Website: bh-photo
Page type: orders-overview
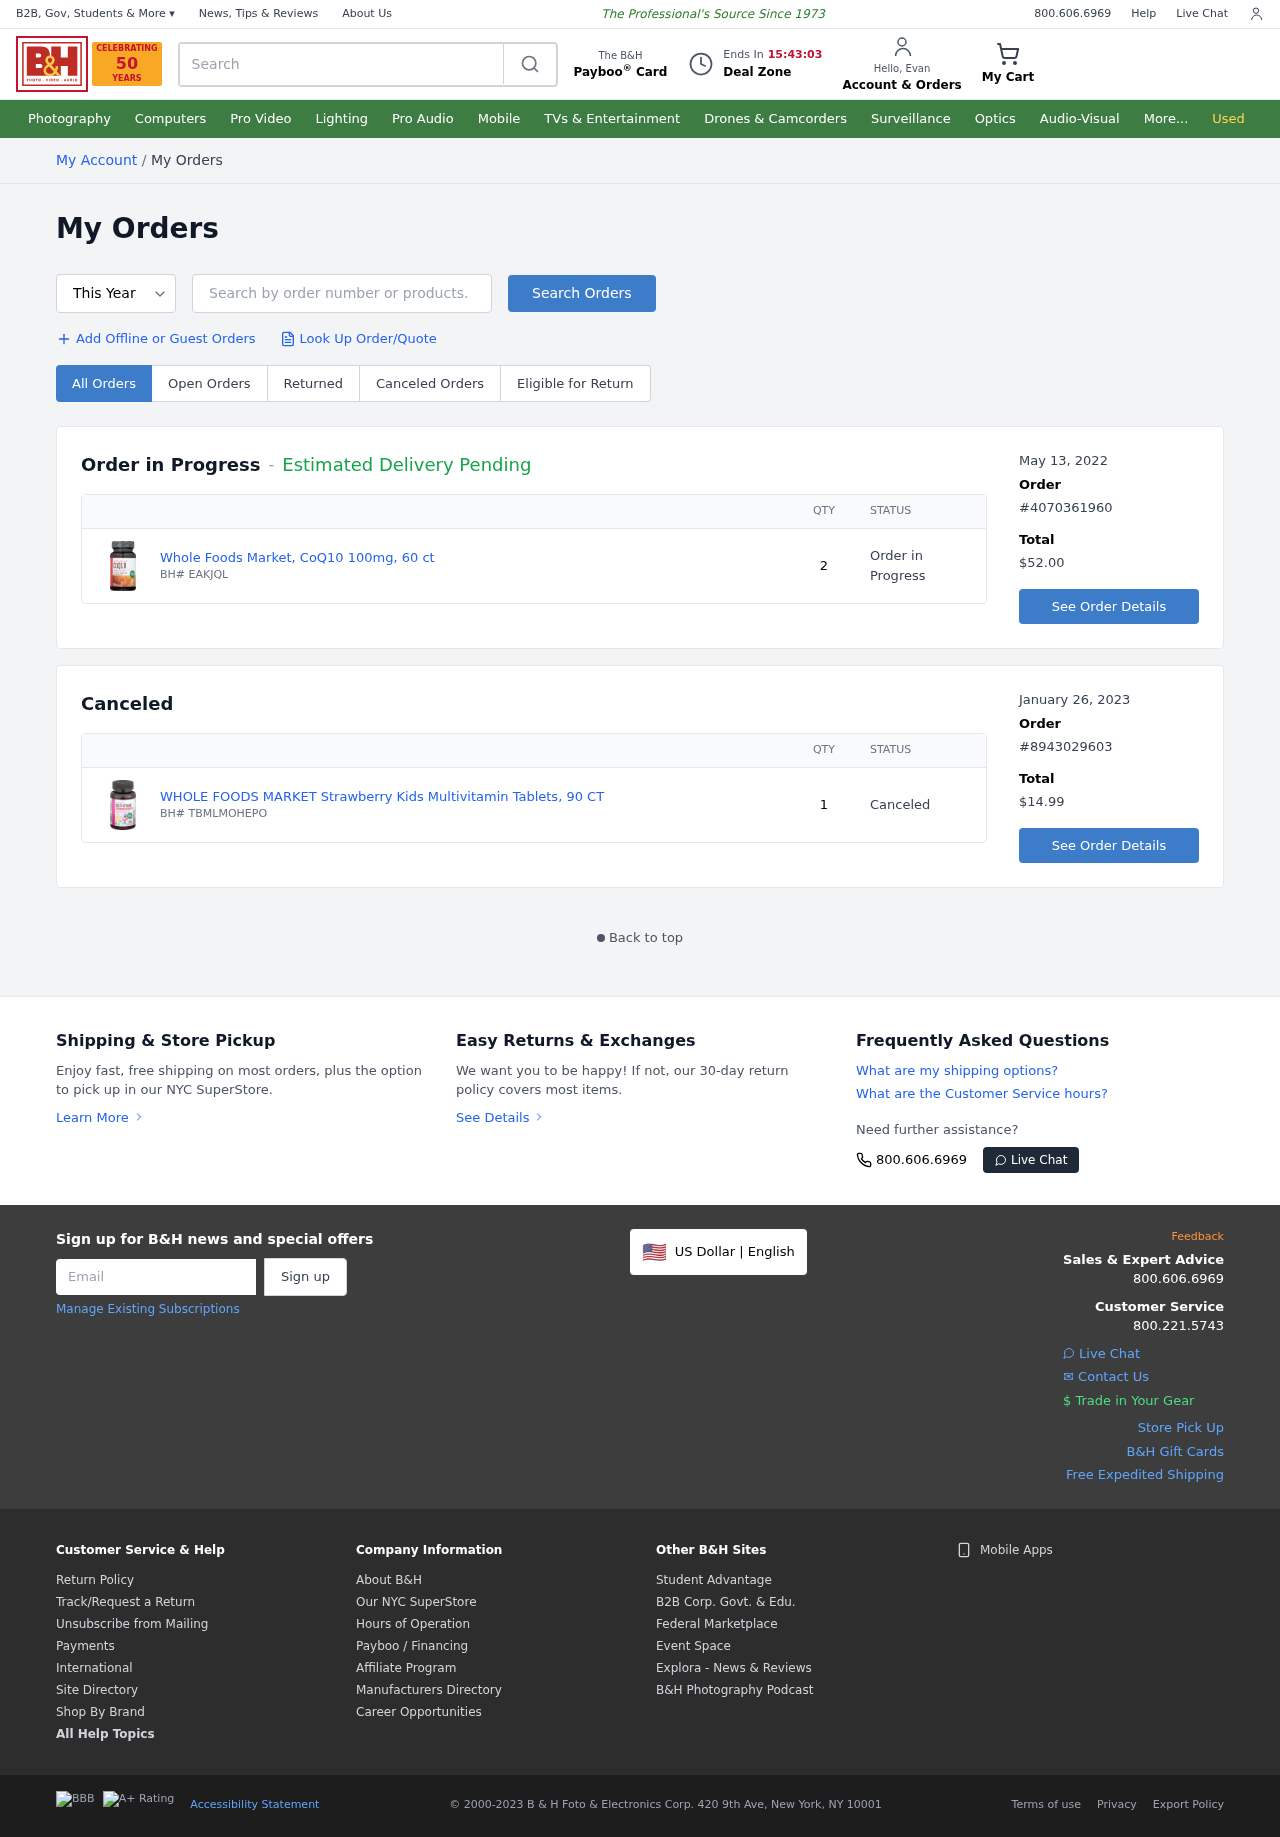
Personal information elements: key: PII_FIRSTNAME
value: Evan
Product elements: key: PRODUCT1_NAME
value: Whole Foods Market, CoQ10 100mg, 60 ct
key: PRODUCT1_QUANTITY
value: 2
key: PRODUCT2_NAME
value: WHOLE FOODS MARKET Strawberry Kids Multivitamin Tablets, 90 CT
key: PRODUCT2_QUANTITY
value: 1
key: PRODUCT1_SKU
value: BH# EAKJQL
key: PRODUCT2_SKU
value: BH# TBMLMOHEPO
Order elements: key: ORDER_DATE
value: May 13, 2022
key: ORDER_ID
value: #4070361960
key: ORDER_TOTAL
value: $52.00
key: ORDER_DATE2
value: January 26, 2023
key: ORDER_ID2
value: #8943029603
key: ORDER_TOTAL2
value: $14.99
Search elements: key: HEADER_SEARCH
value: Search
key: SEARCH_ORDERS
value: Search by order number or products.